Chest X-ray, PA view. Patient: 54 years old, sex M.
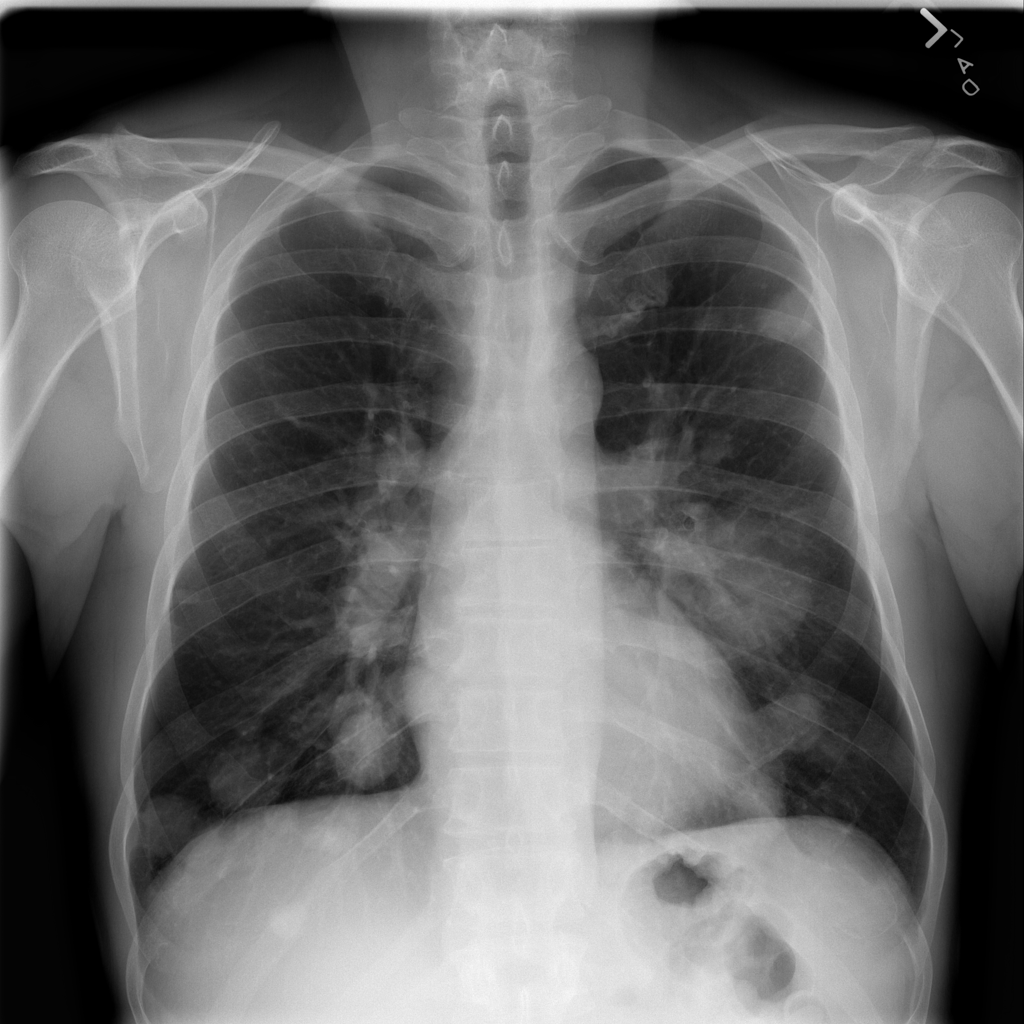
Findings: Nodule